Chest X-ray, PA view. Patient: 58 years old, sex F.
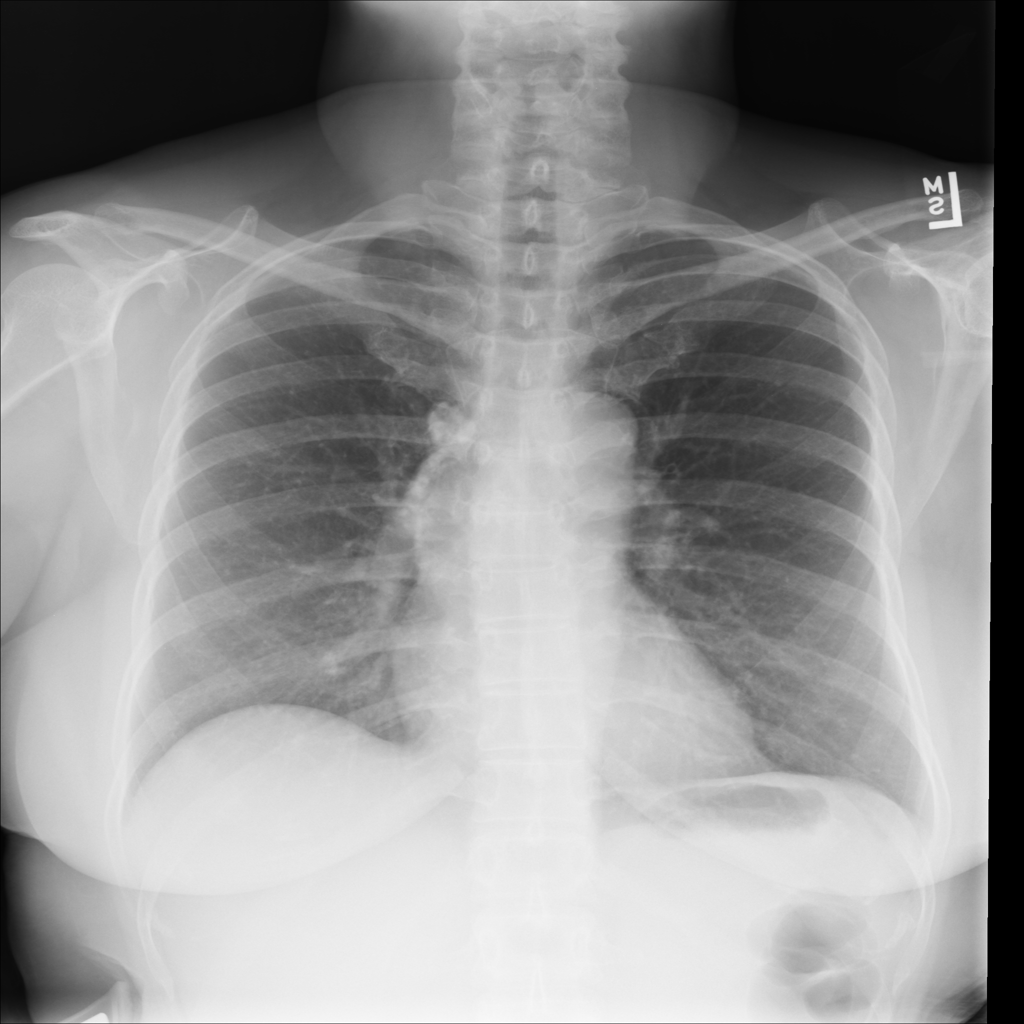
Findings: Nodule